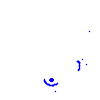
Particle: proton